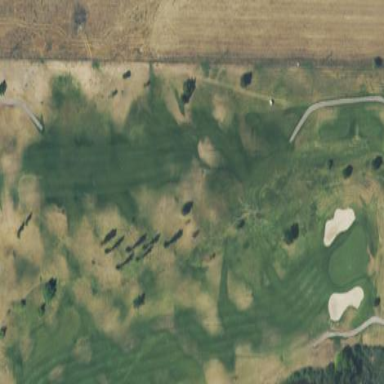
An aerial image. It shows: Well-maintained grass golf fairway that is regularly mowed.